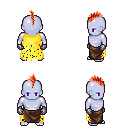
a pixel art fantasy rpg character, male body template, dark elf, purple skin, yellow tattered cape, robe skirt, red mohawk hairstyle, metal gloves, four views (front, back, left, right), 2x2 character sprite sheet, small pixel art, hard edges, no anti-aliasing